Field crop: maize
Growth stage: 2
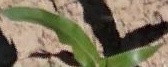
Species: maize